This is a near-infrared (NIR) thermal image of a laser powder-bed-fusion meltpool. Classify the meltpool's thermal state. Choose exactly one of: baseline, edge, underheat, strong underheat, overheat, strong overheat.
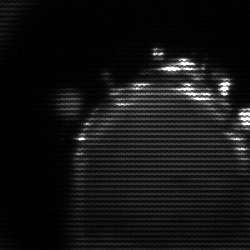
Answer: edge